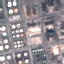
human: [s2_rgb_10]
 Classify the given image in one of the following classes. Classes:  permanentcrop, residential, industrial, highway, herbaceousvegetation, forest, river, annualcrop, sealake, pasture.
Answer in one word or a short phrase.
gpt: Industrial